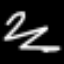
Label: squiggle